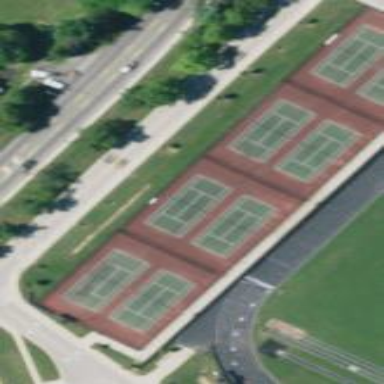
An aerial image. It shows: Tennis court on pitch designated for leisure land.